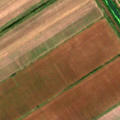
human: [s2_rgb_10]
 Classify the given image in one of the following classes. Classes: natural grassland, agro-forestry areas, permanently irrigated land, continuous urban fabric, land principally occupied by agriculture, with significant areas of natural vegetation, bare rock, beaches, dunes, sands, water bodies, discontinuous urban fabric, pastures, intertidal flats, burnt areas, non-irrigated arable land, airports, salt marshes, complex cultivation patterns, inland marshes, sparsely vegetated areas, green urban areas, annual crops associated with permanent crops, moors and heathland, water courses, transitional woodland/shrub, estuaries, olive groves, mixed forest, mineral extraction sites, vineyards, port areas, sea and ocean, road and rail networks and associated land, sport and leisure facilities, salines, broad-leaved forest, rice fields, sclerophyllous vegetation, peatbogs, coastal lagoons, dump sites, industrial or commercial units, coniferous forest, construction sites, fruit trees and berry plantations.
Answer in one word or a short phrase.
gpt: non-irrigated arable land, pastures